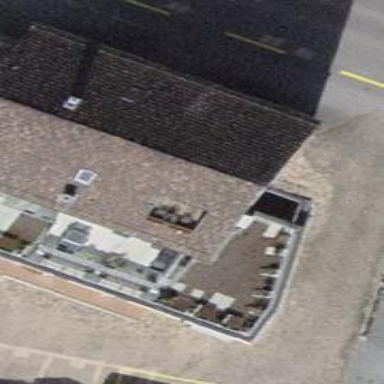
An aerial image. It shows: Restaurant.